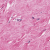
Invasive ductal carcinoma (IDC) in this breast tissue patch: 0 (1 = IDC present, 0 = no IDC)